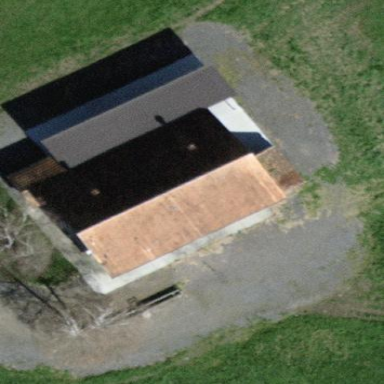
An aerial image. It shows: Shed building.